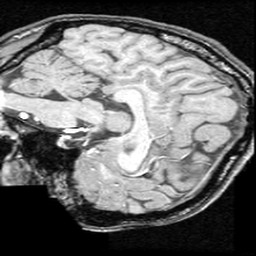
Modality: T1w
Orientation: sagittal
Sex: female
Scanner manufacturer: ge
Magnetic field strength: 1.5 T
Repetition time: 21 s
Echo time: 0.008 s